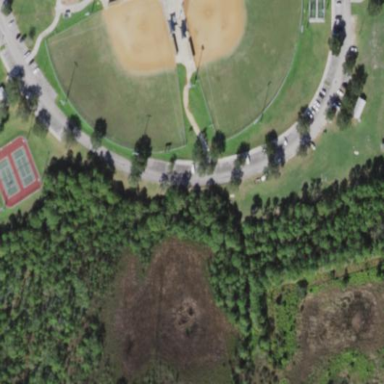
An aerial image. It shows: Baseball pitch for leisure land activities.